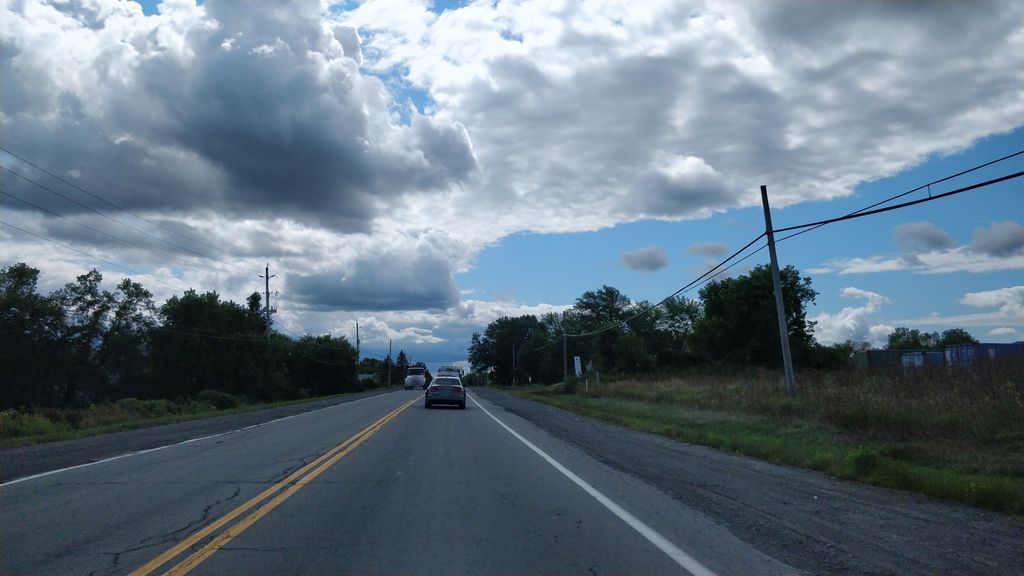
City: ottawa-gatineau